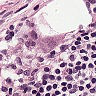
Metastatic tissue present: no